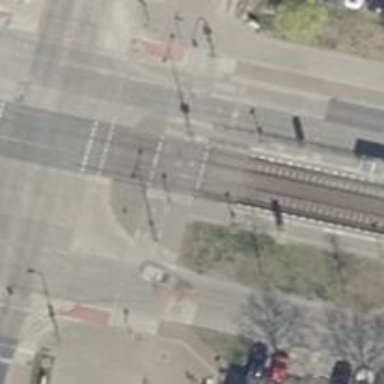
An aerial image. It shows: Tram crossing with traffic signals.